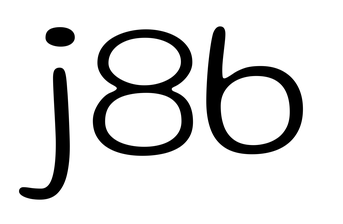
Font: Gluten_ExtraLight